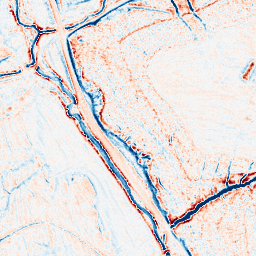
Category: classical
Decomposition family: gaussian
Decomposition parameters: sigma: 2
Upsampling method: sinc_hamming
Upsampling parameters: scale: 4
kernel_size: 8
Upsampling scale: 4